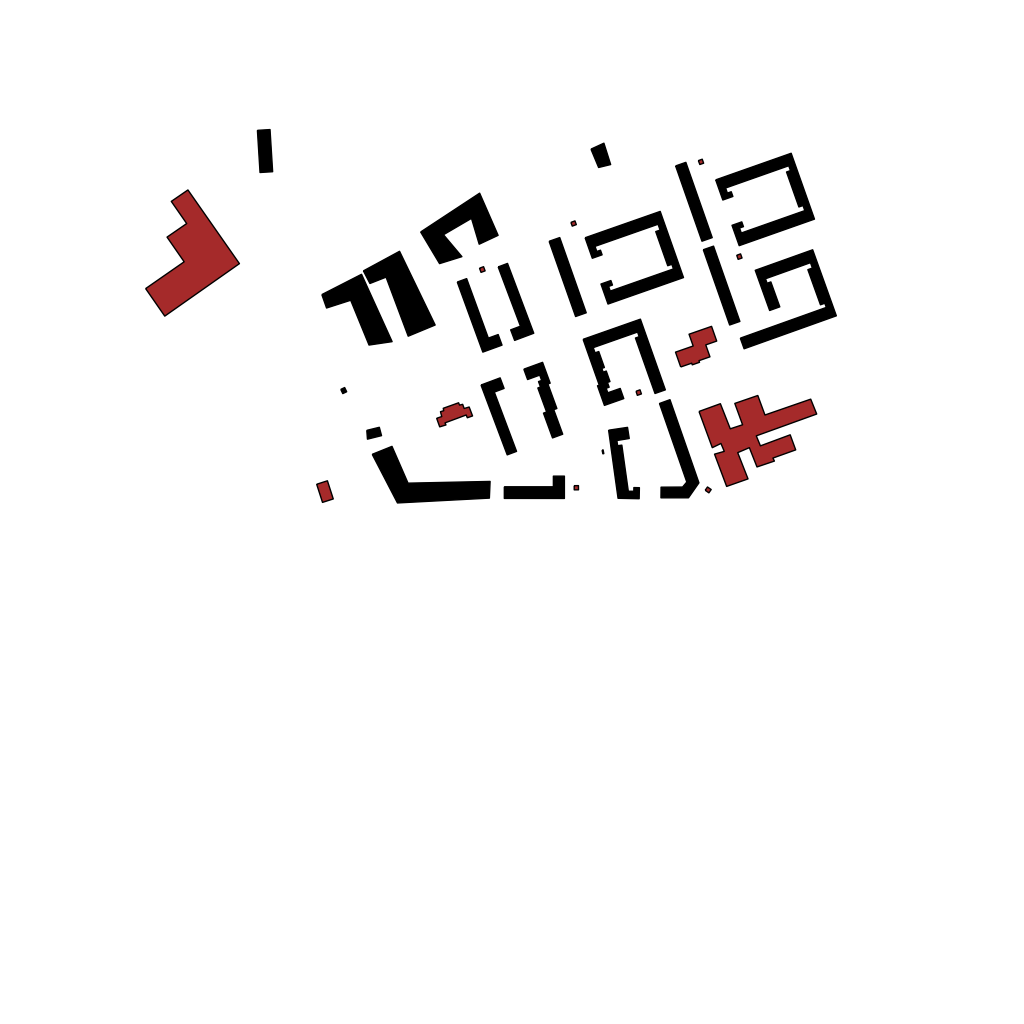
Tags: overhead vector_map, industrial, recreation, residential, special, modern, high_rise, individual_rise, low_rise, density_1, Building, Facility, 1.0 km²